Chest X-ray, PA view. Patient: 73 years old, sex M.
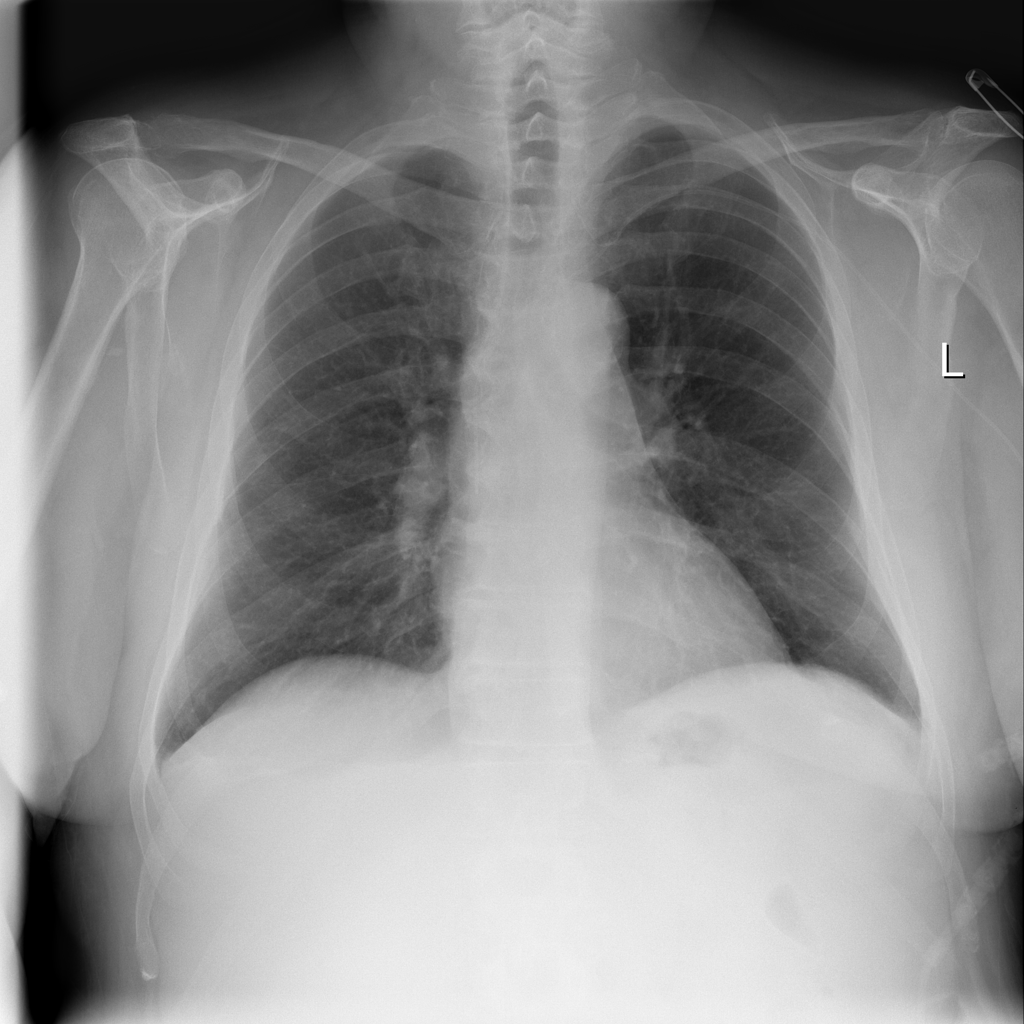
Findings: Effusion